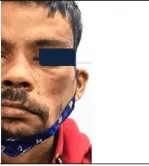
Left facial droop, and ,deviation of mouth to right side.
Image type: medical_photograph (oral_photograph)